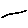
Label: line